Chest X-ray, PA view. Patient: 8 years old, sex M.
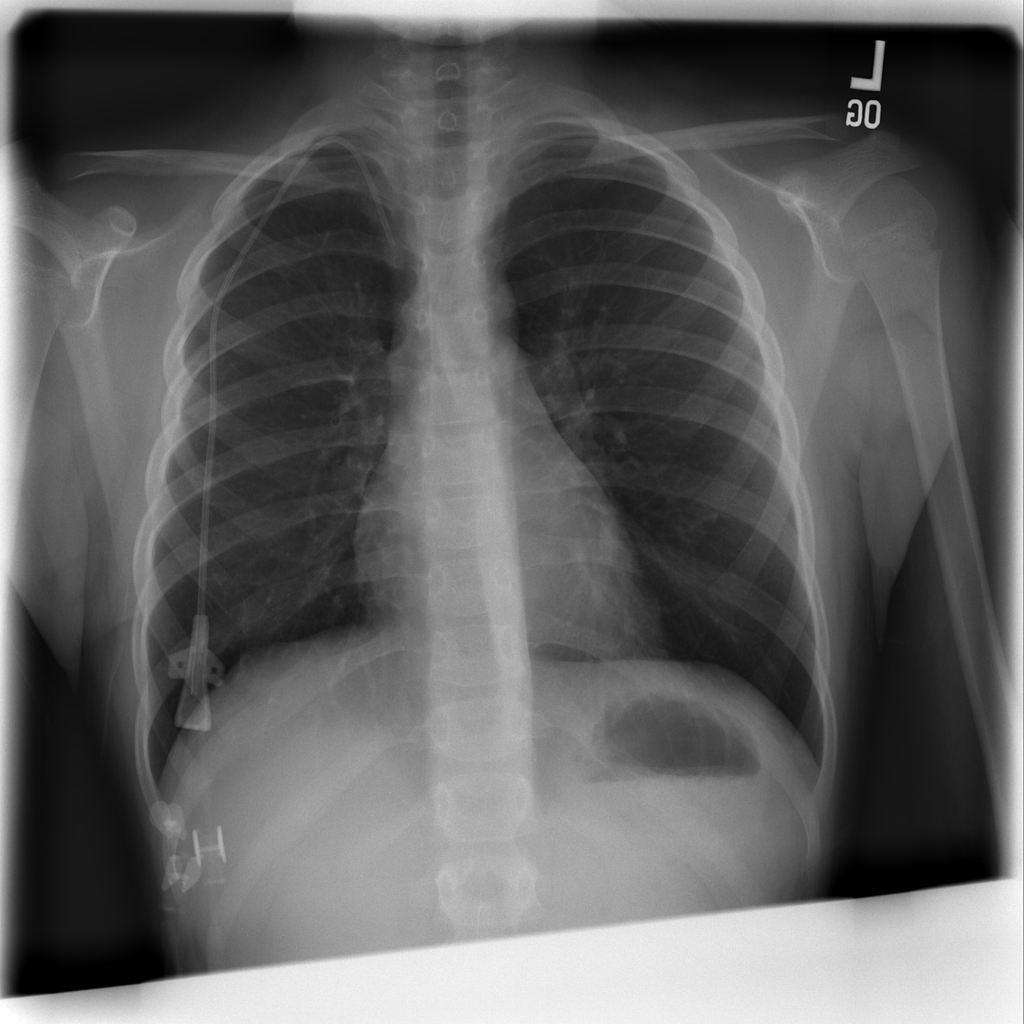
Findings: No Finding